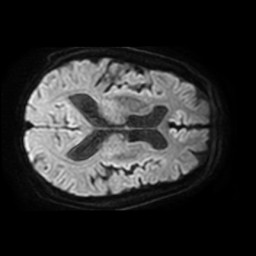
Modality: TRACE
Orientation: axial
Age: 62
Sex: male
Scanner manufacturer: philips
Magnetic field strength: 3 T
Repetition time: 4.128 s
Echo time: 0.06165 s